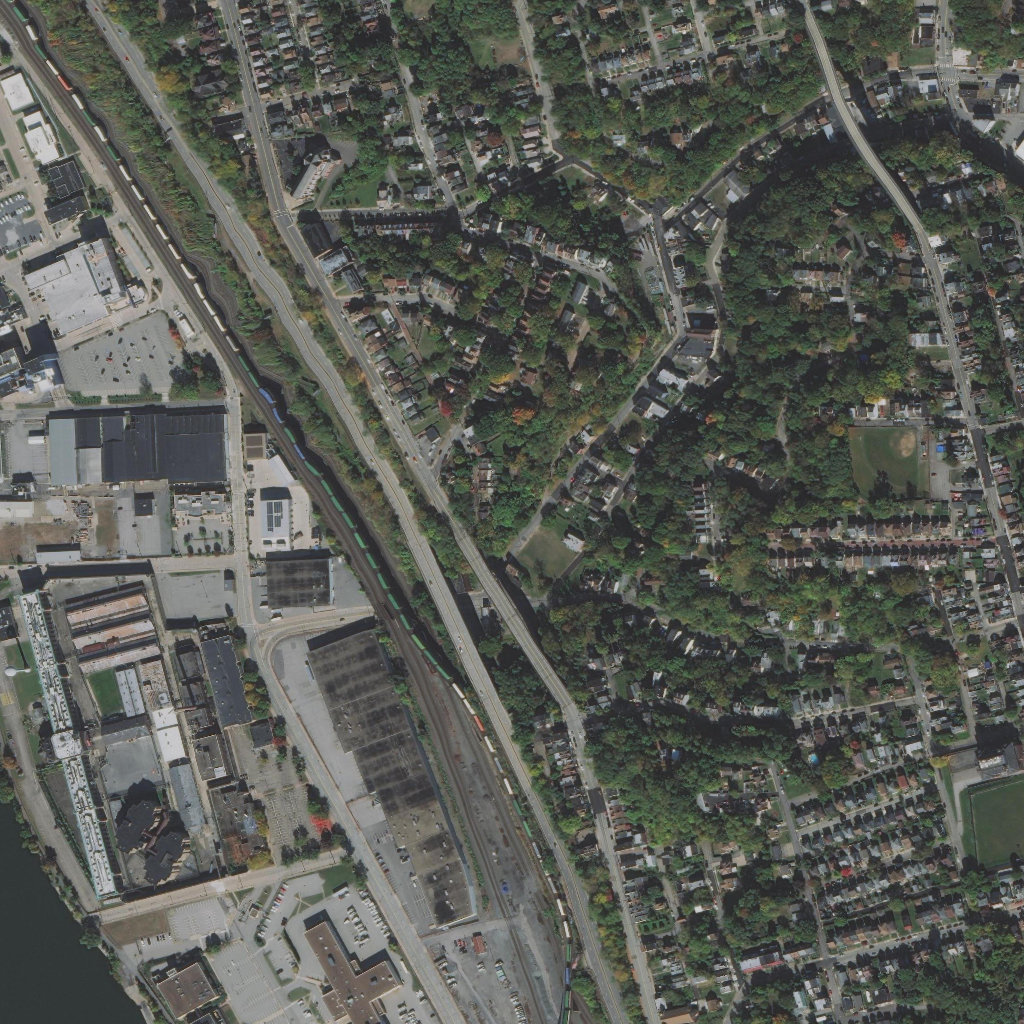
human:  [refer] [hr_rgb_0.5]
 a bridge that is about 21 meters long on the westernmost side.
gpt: <box>[[40, 54, 46, 63, 0]]</box>

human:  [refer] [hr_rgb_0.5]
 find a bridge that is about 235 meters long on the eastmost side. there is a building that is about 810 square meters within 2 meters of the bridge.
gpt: <box>[[80, 7, 86, 18, 0]]</box>